Interaction volume radius: 5 \u00c5
Interaction volume height: 15 \u00c5
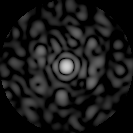
Disorder parameter: 0.8342